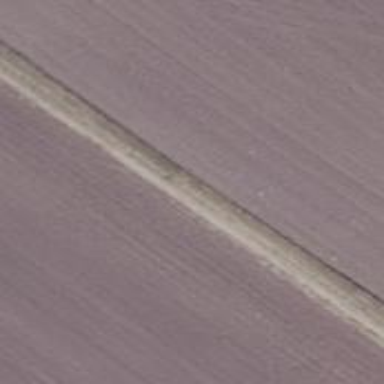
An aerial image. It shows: Grass track with grade4 surface.